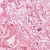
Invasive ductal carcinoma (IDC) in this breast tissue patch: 0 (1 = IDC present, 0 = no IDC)